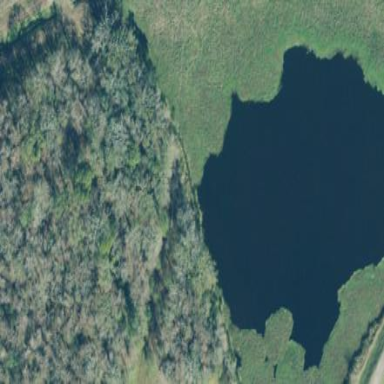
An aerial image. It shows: Serene pond surrounded by nature.